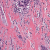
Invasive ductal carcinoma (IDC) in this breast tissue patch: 1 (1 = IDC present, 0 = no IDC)